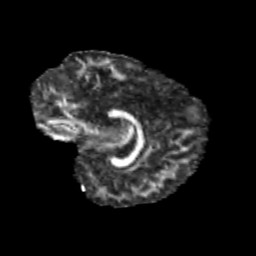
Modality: FA
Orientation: sagittal
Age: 11
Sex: female
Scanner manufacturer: siemens
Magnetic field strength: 3 T
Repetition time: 3.8 s
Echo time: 0.07 s